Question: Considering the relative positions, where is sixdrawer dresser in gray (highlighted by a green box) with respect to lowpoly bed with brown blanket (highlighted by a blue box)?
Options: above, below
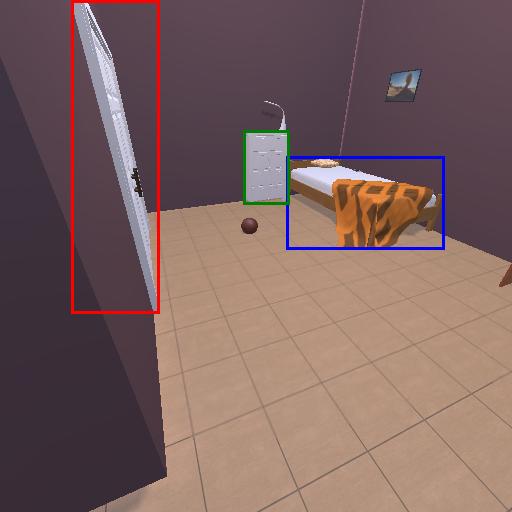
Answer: above